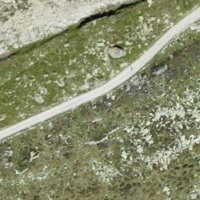
EUNIS habitat code: 31
Species observed at this site:
Arnica montana
Geum montanum